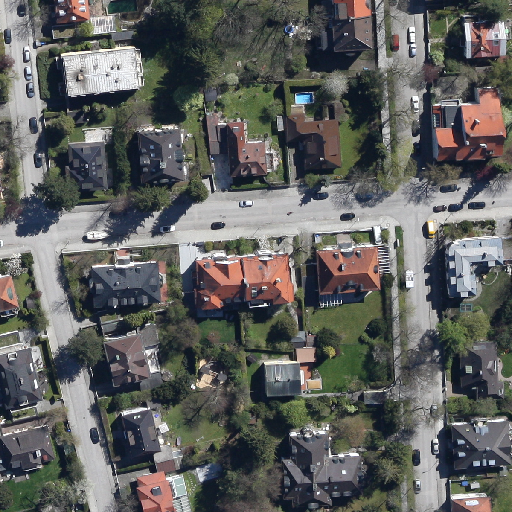
Referring expression: vehicle